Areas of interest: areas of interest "Industrial Park"
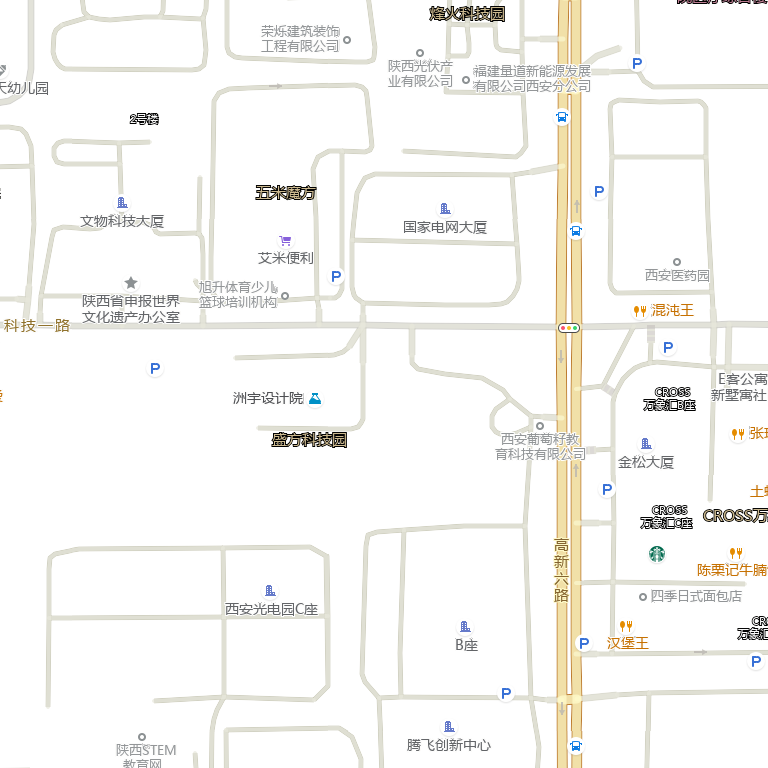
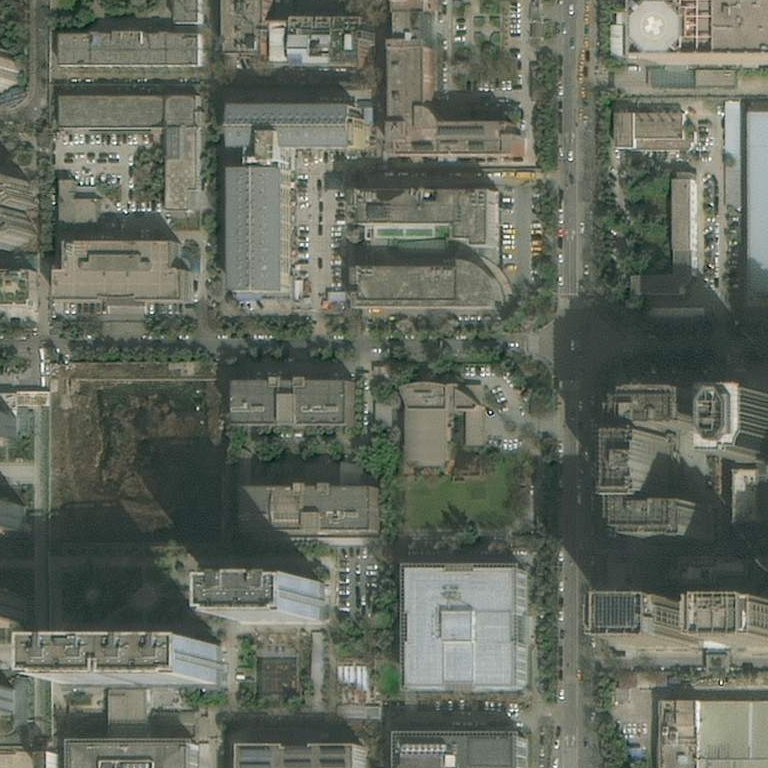